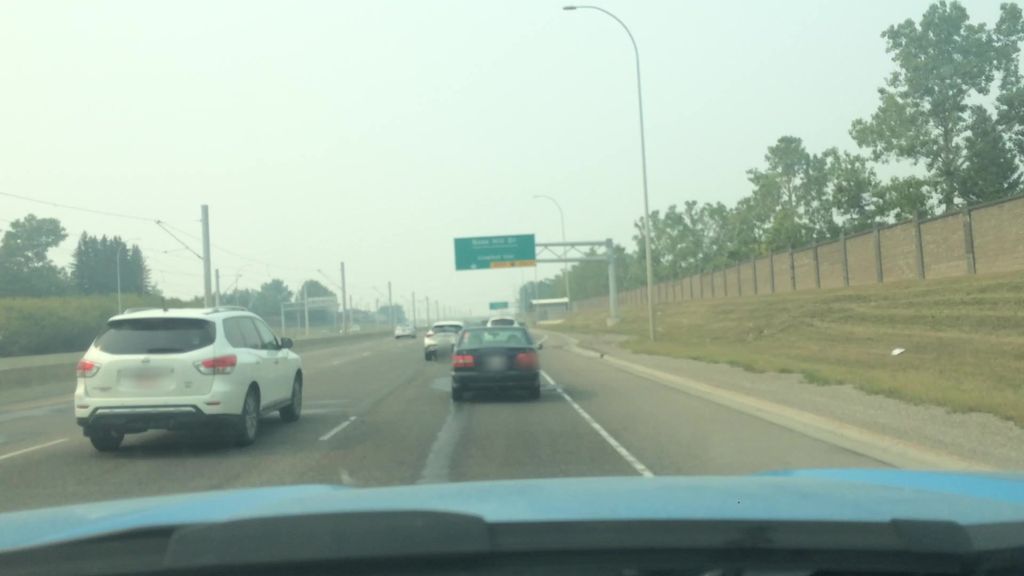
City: calgary